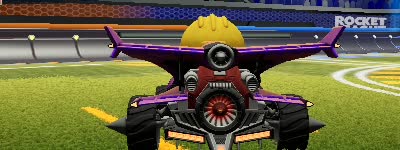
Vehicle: aftershock